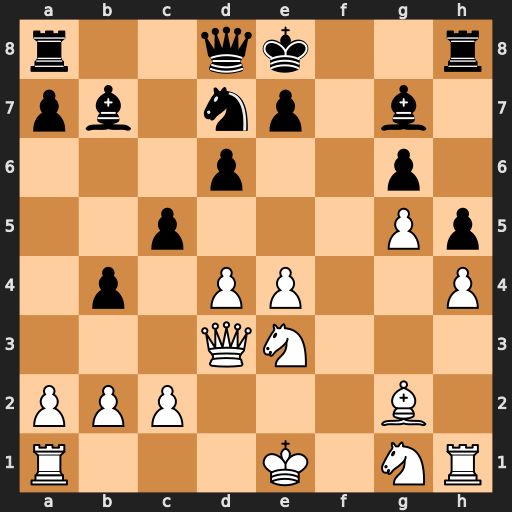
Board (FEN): r2qk2r/pb1np1b1/3p2p1/2p3Pp/1p1PP2P/3QN3/PPP3B1/R3K1NR
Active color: w
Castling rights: KQkq
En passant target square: -
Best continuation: e5 O-O Bxb7